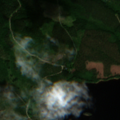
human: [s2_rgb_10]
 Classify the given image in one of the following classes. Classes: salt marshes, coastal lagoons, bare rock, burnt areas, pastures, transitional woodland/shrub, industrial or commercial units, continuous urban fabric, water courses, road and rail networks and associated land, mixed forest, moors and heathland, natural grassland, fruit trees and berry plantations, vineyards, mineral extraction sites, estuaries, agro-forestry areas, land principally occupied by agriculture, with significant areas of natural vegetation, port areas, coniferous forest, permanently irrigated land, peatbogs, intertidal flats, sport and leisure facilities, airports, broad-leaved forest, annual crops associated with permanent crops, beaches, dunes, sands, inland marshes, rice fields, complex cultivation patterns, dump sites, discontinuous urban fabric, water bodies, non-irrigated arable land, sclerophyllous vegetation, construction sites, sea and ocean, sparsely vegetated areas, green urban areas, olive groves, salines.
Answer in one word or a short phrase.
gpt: mixed forest, transitional woodland/shrub, water bodies